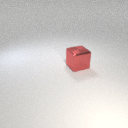
large red metal cube